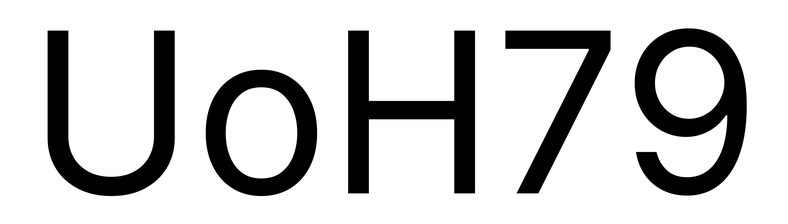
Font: Inter_Regular